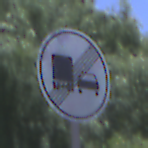
Verkehrszeichen: EndeUeberholverbotKraftfahrzeuge
Umgebung: Outdoor, Nature
Tageszeit: Midday
Wetter: Clear
Licht: Natural
Jahreszeit: Summer
Kontrast: HighContrast